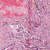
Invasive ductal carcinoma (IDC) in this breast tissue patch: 0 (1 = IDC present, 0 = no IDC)